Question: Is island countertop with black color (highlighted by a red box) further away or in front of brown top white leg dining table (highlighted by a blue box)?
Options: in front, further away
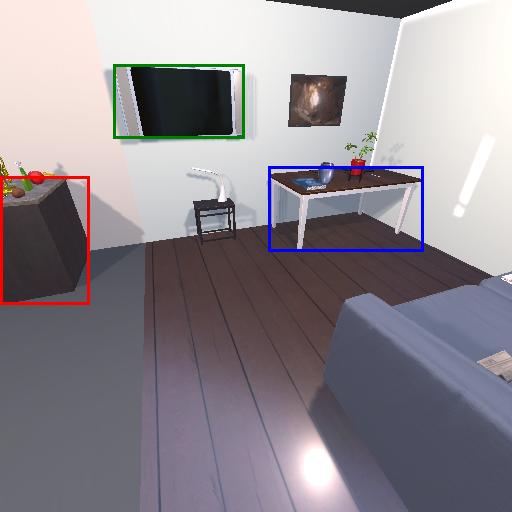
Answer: in front